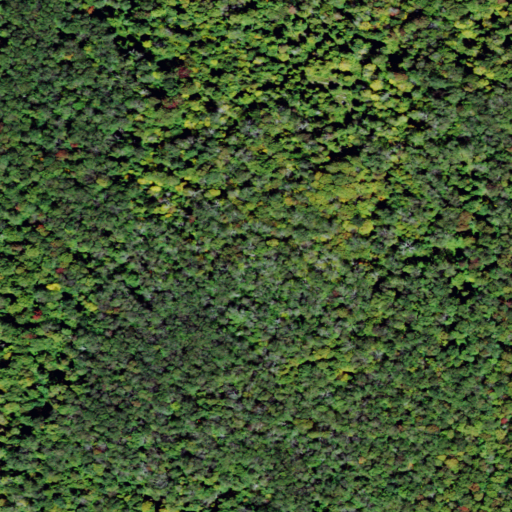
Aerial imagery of mountain in New York named Rattle Hill containing deciduous forest and mixed forest